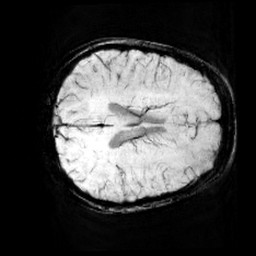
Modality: minIP
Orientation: axial
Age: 12
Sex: female
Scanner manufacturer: siemens
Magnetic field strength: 3 T
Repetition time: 0.027 s
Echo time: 0.02 s